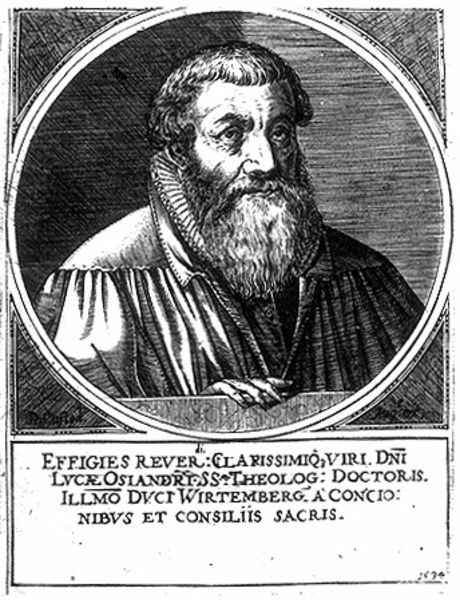
Titel: Bildnis des Lucas Osiander
Künstler: Dominicus Custos
Institution: (Seriendruck)
Schlagwörter: hand, kopf, mann, schatten, umhang, weiß, finger, grau, haar, licht, nase, schwarz, stirn, zeichnung, blick, alt, bart, augen, bärtig, falten, gesicht, kragen, mensch, rahmen, stein, vollbart, bildnis, halskrause, portrait, porträt, brüstung, geistlicher, gewand, haare, mantel, reich, blatt, kreis, rund, rundbild, lächeln, holzschnitt, schrift, papier, grafik, graphik, ernst, robe, striche, name, alter, medaillon, druck, schraffur, stich, schwarzweiß, text, stehkragen, krause, talar, pfarrer, gelehrter, heilig, kupferstich, doktor, latein, universität, schrigt, geischt, rat, druckschrift, druckj, theologe, hinger, doctor, württemberg, ten, würtemberg, osiander, effigies, clarissimo, wirtemberg, schriftnase, reva, consil cacris